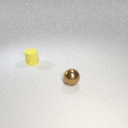
small yellow rubber cylinder behind small brown metal sphere